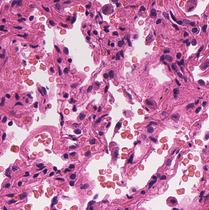
Tumor epithelial tissue: no
Tumor-associated stroma tissue: no
Normal tissue: yes